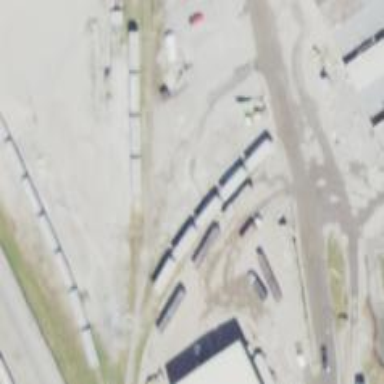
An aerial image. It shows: Railway spur service.